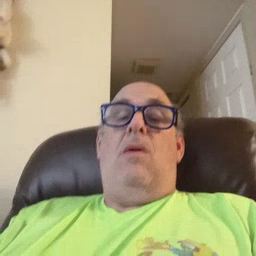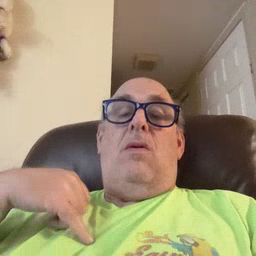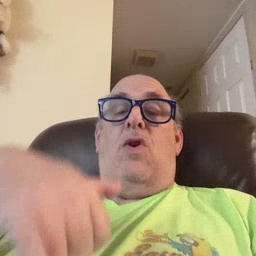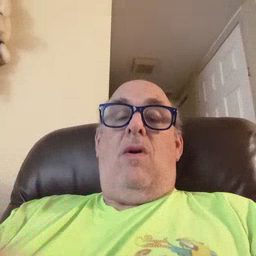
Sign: jacket